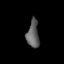
Tissue: lung
Cell type: T cells
Senescence score: 0.1751
Nuclear area (px): 324
Mean DAPI intensity: 96.522